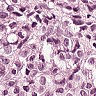
Metastatic tissue present: yes